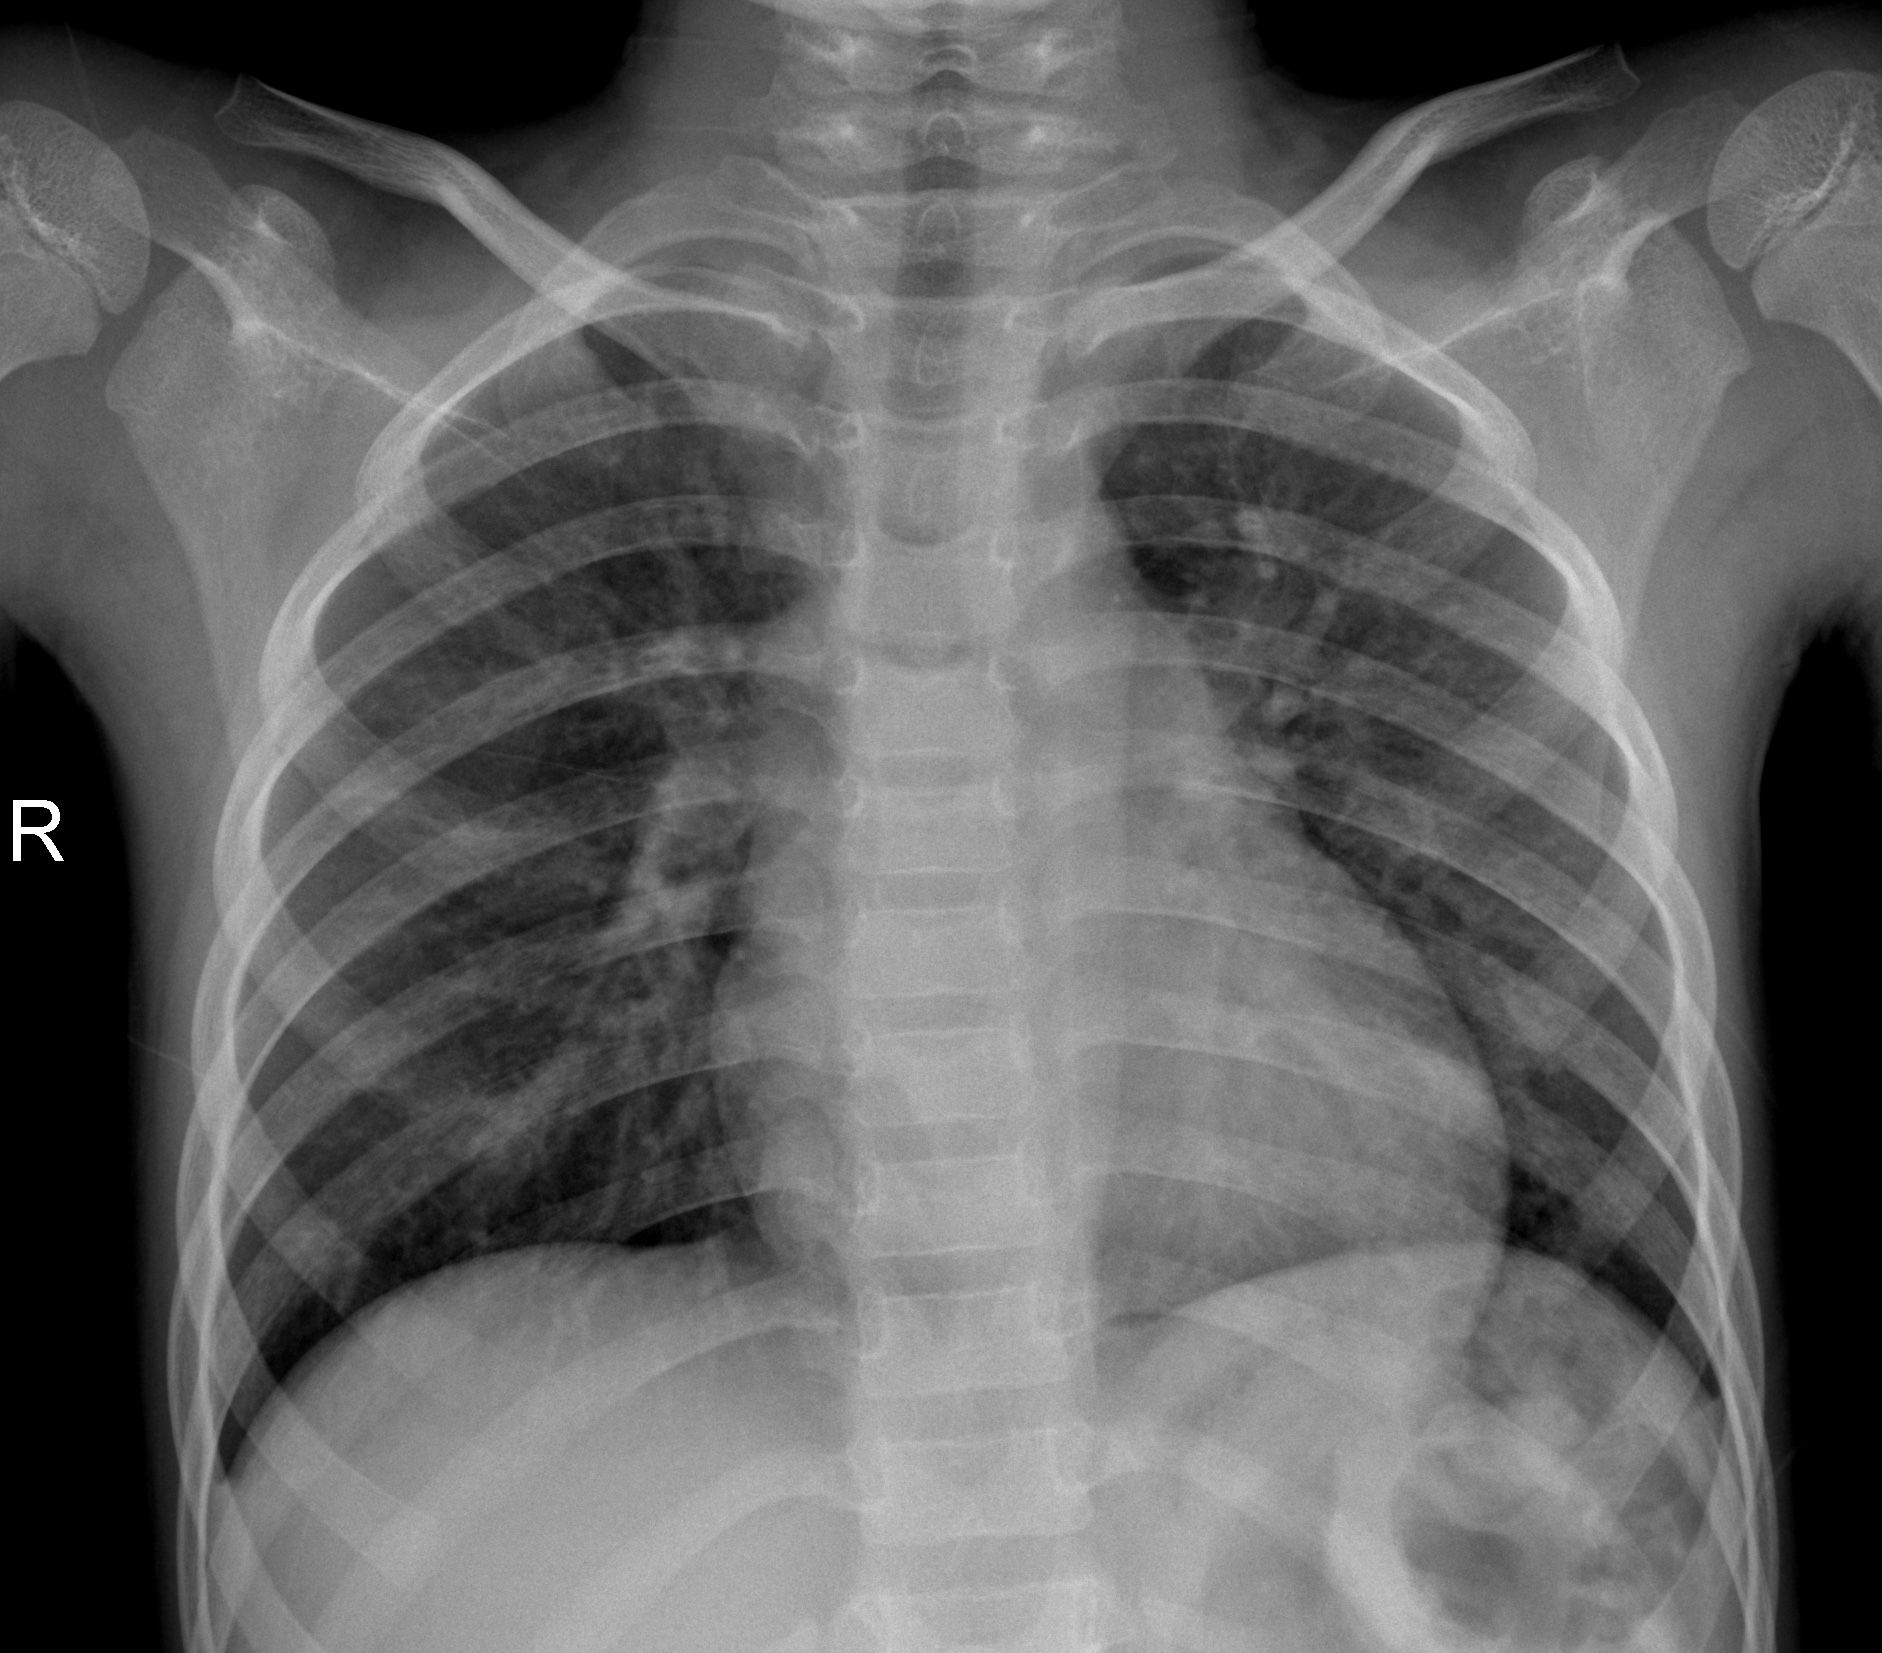
Diagnosis: NORMAL